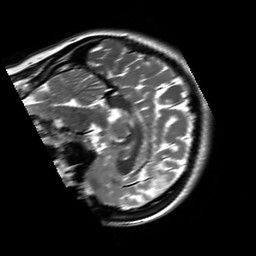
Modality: T2w
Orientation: sagittal
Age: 23
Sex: female
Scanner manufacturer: siemens
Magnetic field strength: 3 T
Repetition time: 8.53 s
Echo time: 0.091 s